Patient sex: M
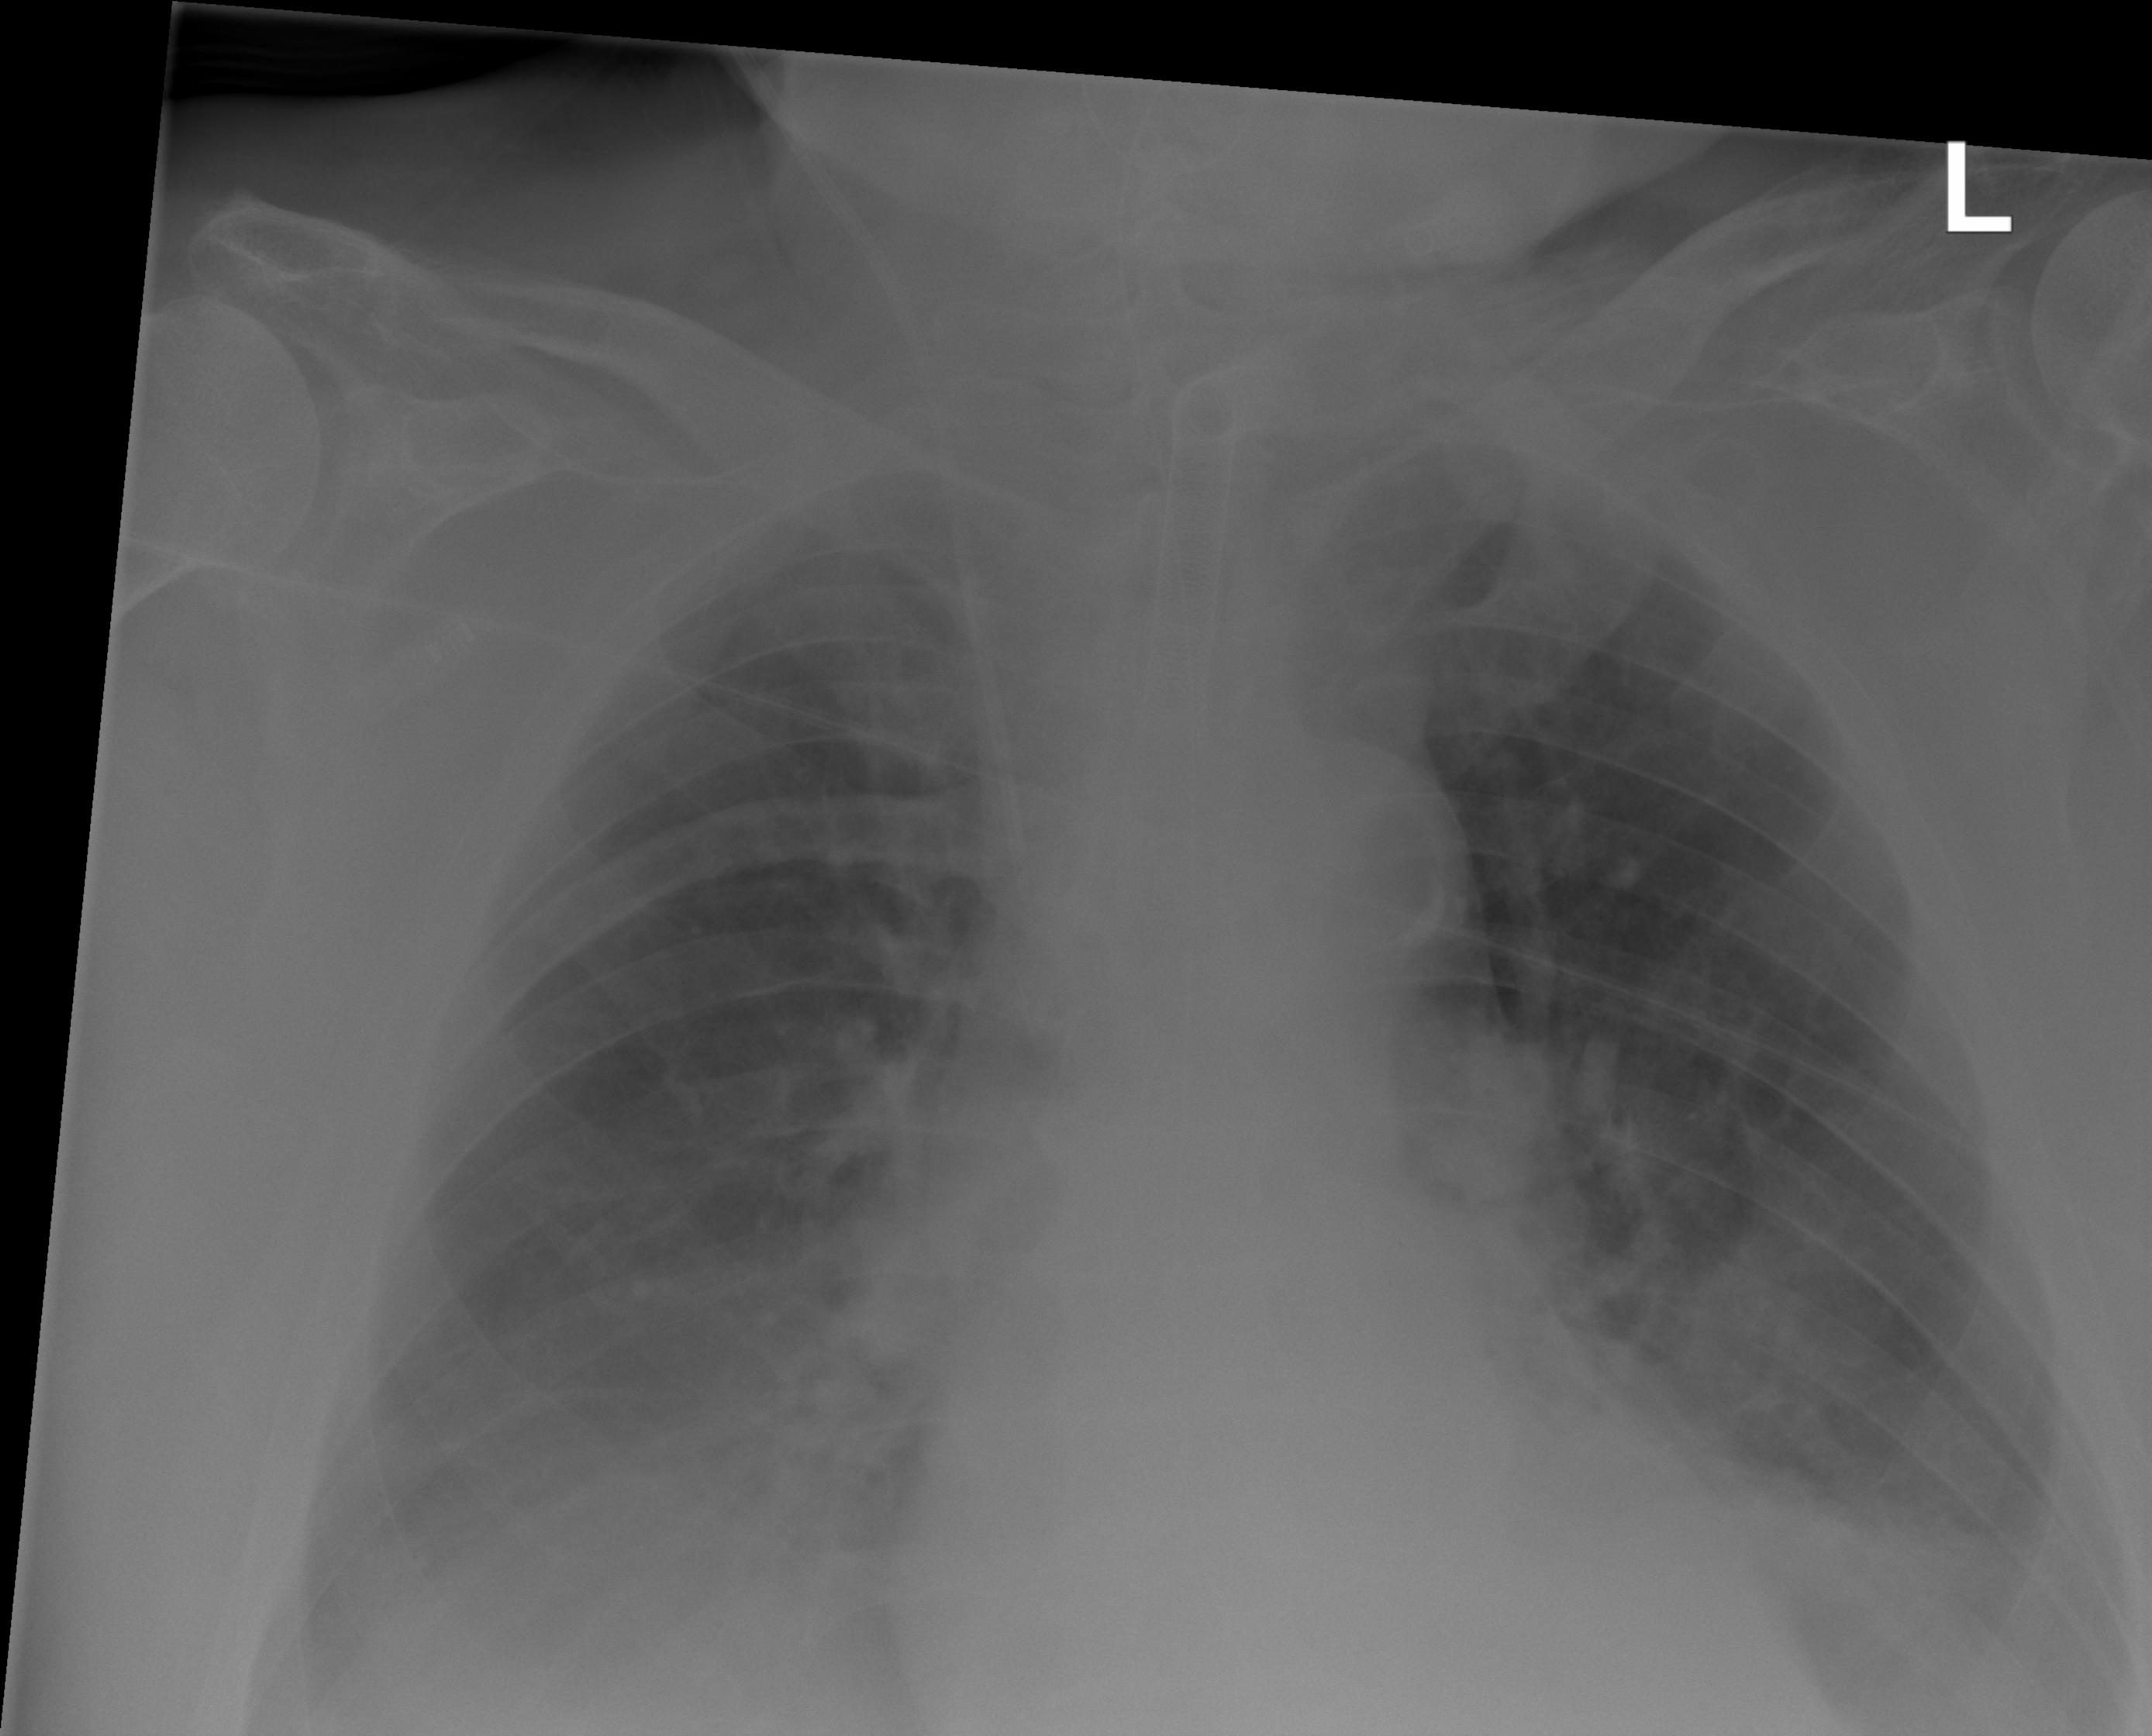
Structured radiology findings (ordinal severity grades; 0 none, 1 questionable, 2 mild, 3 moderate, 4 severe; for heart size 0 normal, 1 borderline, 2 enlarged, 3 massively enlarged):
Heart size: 0
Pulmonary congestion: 2
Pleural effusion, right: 2
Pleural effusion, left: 2
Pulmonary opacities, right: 0
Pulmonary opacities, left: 0
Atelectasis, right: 1
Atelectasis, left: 1